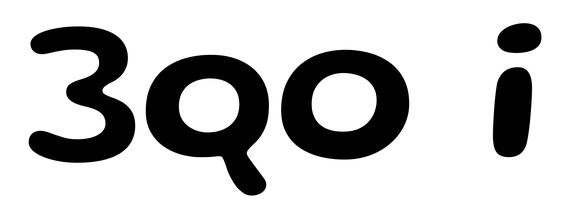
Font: Gluten_Medium